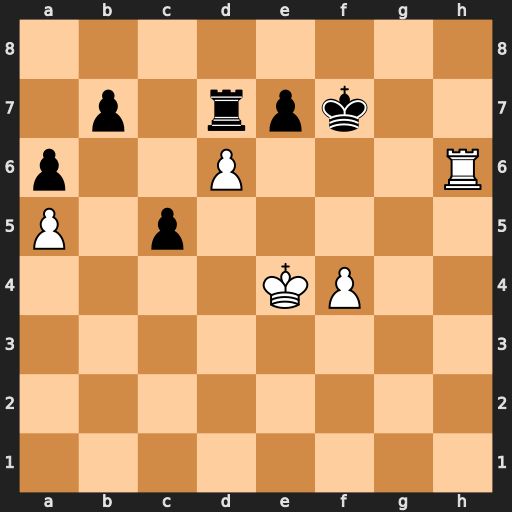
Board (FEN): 8/1p1rpk2/p2P3R/P1p5/4KP2/8/8/8
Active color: w
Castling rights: -
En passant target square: -
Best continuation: Rh7+ Kf6 dxe7 Rd1 e8=N+